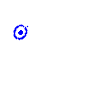
Particle: proton